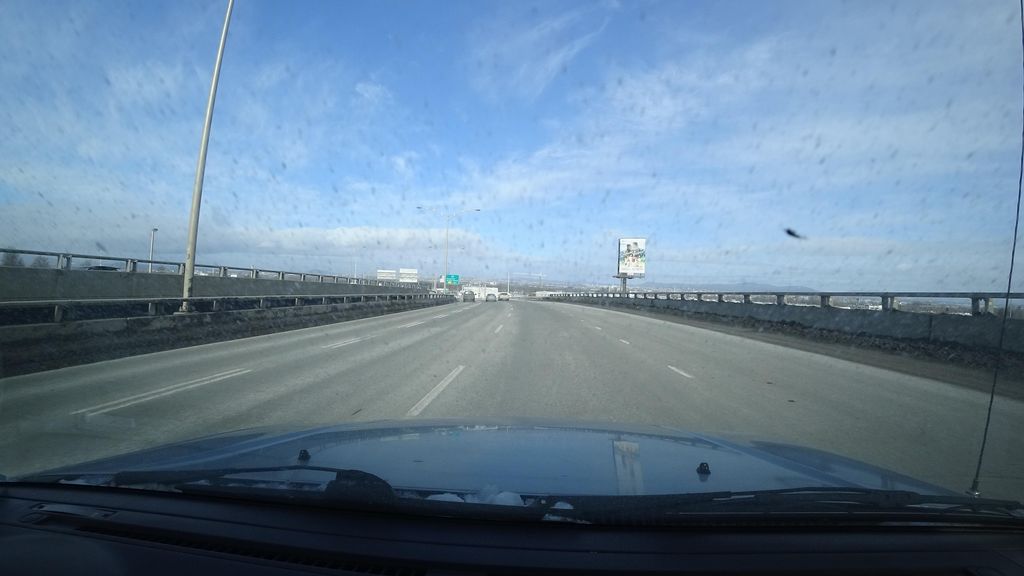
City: quebec_city